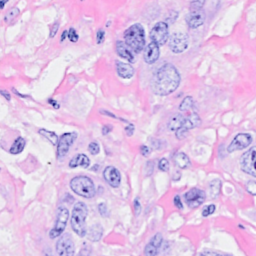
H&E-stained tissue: Breast